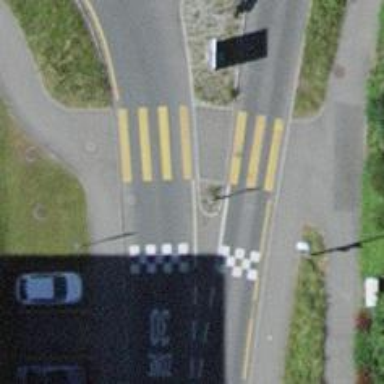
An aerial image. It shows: Kerb serving as barrier.